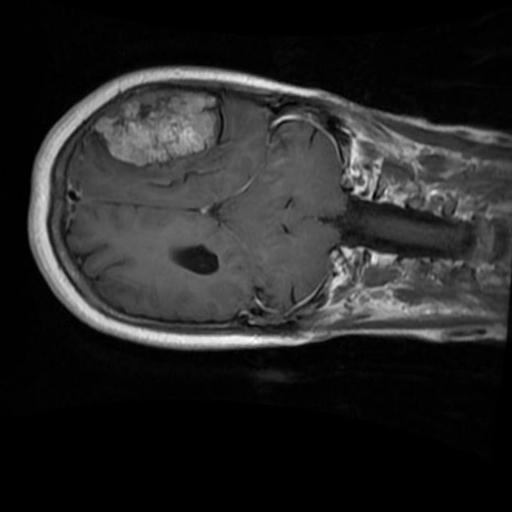
Label: brain_menin